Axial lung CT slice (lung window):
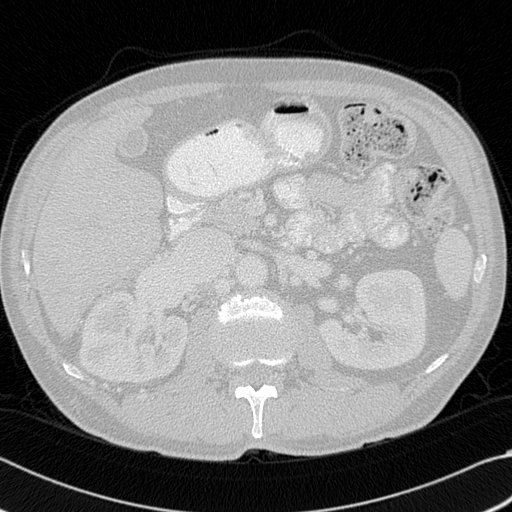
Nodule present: no